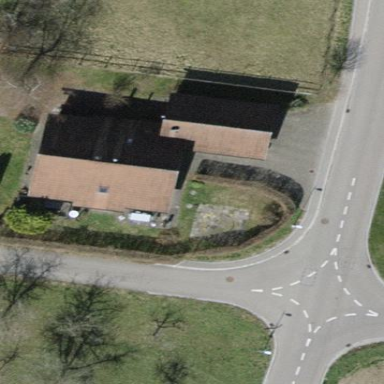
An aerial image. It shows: Detached building with gabled roof.